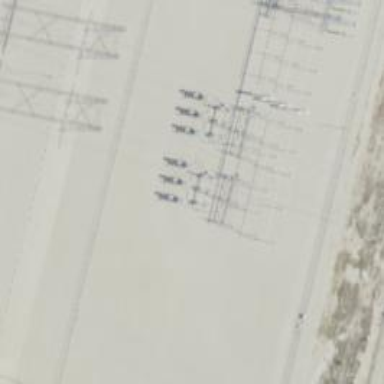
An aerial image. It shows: Switch used for power control.